Interaction volume radius: 10 \u00c5
Interaction volume height: 25 \u00c5
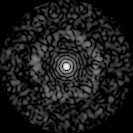
Disorder parameter: 0.8454